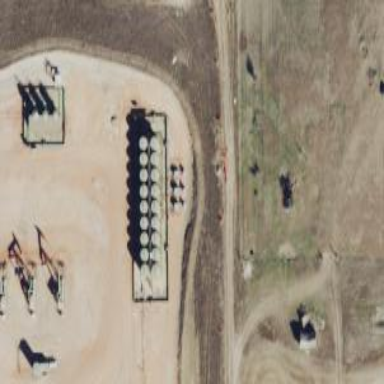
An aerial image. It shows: Storage tank that is man-made.